Question: I just upgraded to JQM 1.4.2.
I have a button with 'data-inline="true"' and it is still full container width.
Can you help please ?
My html :
'''
<div id="blink">Enter your <span> "your Factor"</span>
<a href="#popupInfo" data-rel="popup" class="ui-btn ui-alt-icon ui-icon-info ui-btn-b ui-btn-icon-notext" data-inline="true" data-transition="pop" data-overlay-theme="b" data-position-to="origin">Learn more</a>:
</div>
'''
Html enhanced by jqm :
'''
<div id="blink">Enter your <span> "your Factor"</span>
<a href="#popupInfo" data-rel="popup" class="ui-btn ui-alt-icon ui-icon-info ui-btn-b ui-btn-icon-notext" data-inline="true" data-transition="pop" data-overlay-theme="b" data-position-to="origin" aria-haspopup="true" aria-owns="popupInfo" aria-expanded="false">Learn more</a>:
</div>
'''

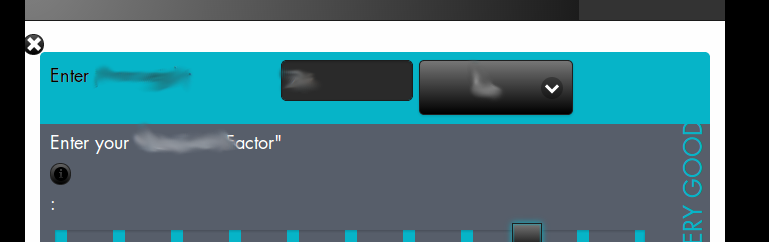
Answer: Thanks to @Omar for the solution.
We need to add the class 'ui-btn-inline' to the html :
'''
<div id="blink">Enter your <span> "your Factor"</span>
<a href="#popupInfo" data-rel="popup" class="ui-btn ui-alt-icon ui-icon-info ui-btn-b ui-btn-icon-notext ui-btn-inline" data-transition="pop" data-overlay-theme="b" data-position-to="origin">Learn more</a>:
</div>
'''
JQM guys, can you please add this to your upgrade guide ?